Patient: sex F, age 26
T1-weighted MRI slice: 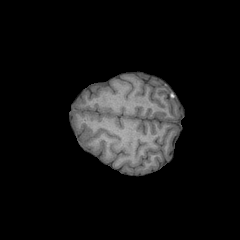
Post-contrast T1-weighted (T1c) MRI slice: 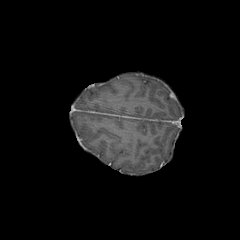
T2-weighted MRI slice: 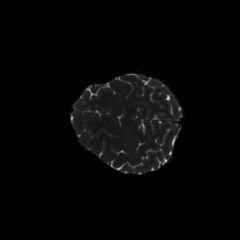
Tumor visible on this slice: no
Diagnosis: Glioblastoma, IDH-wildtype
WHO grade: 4